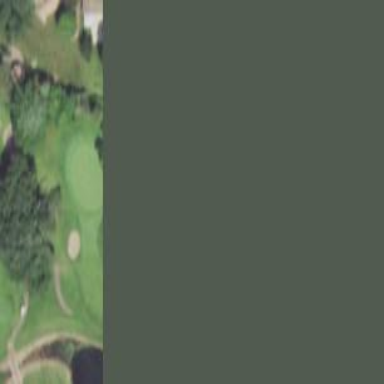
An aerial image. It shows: Rough area on grassy golf course.